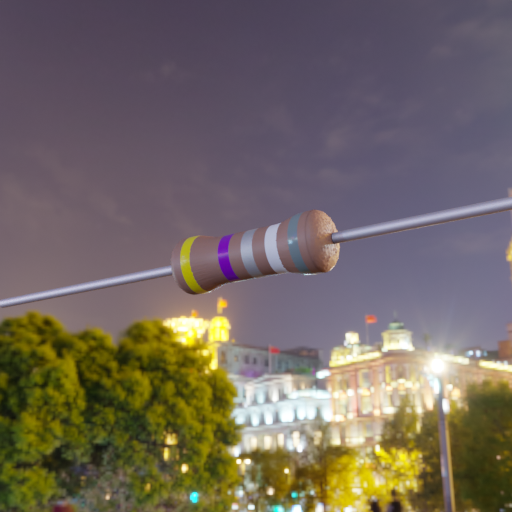
Resistor colour bands (in order): yellow, violet, silver, white, gray